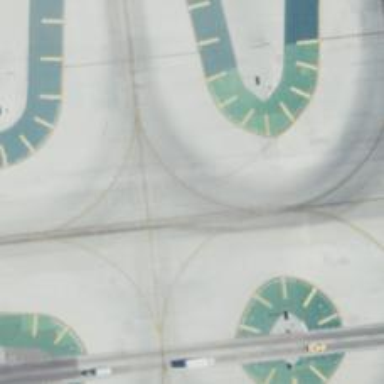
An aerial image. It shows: Image of taxiway at airport.